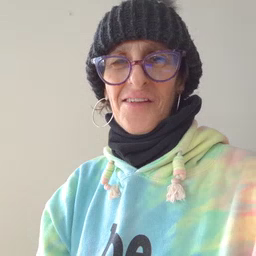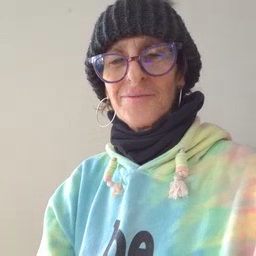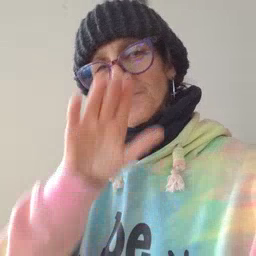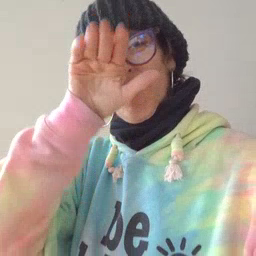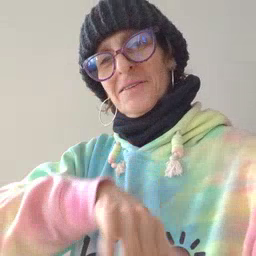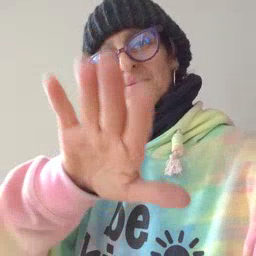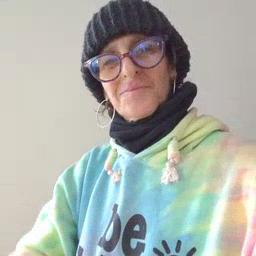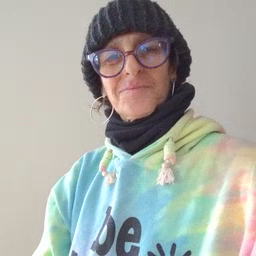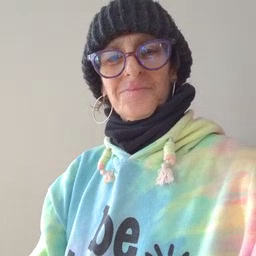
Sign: elephant